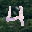
Label: 4